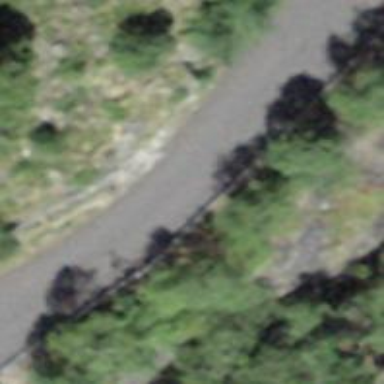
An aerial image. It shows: Asphalt service road.